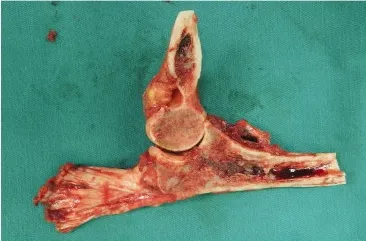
Intraoperative photographs showing the frozen autograft technique. All soft tissue and the tumor were dissected from the bone, with exception of the articular capsule and the tendon of triceps brachii with its insertion (b).
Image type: medical_photograph (other_medical_photograph)